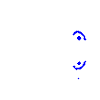
Particle: pion